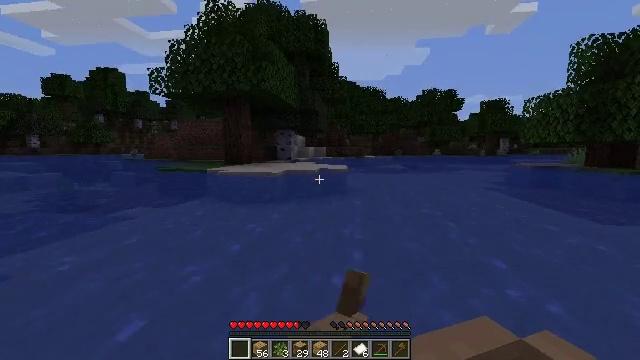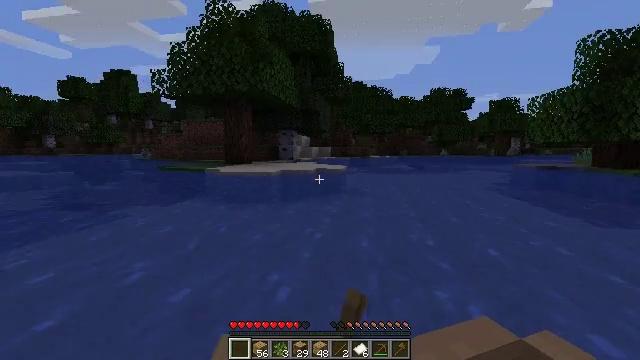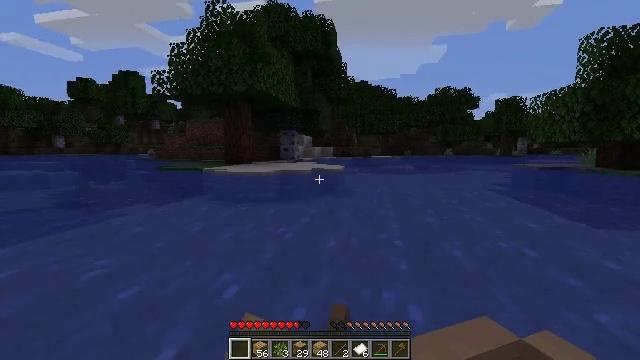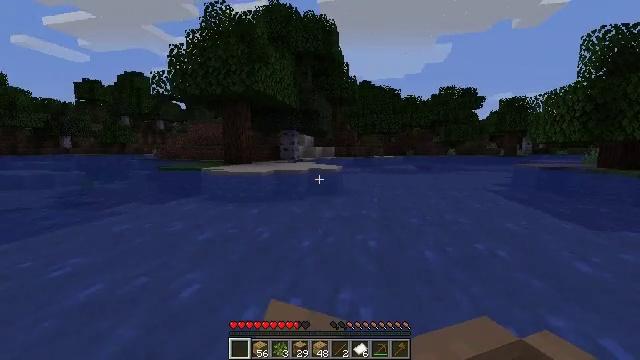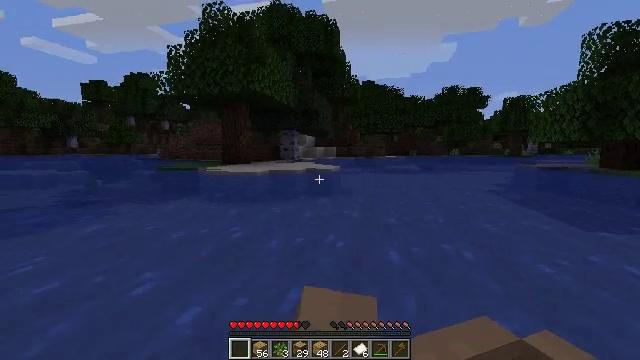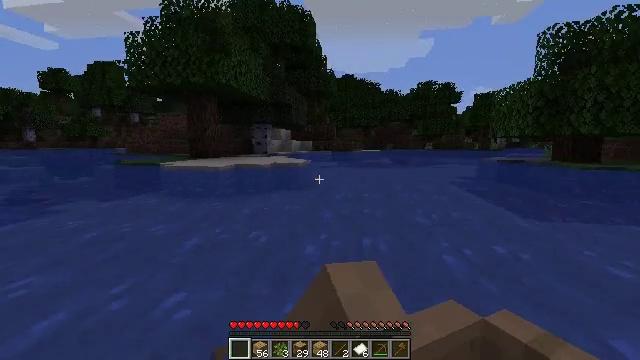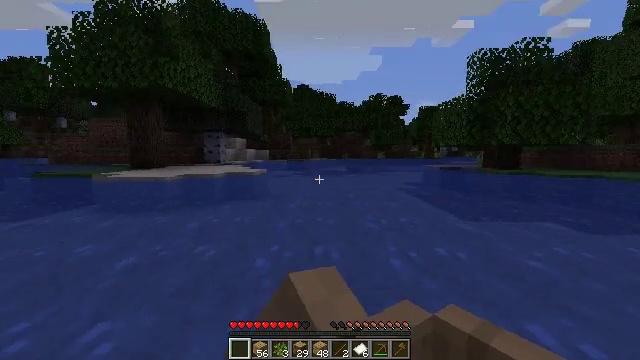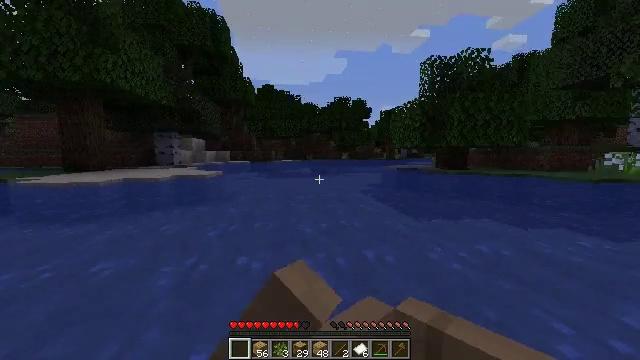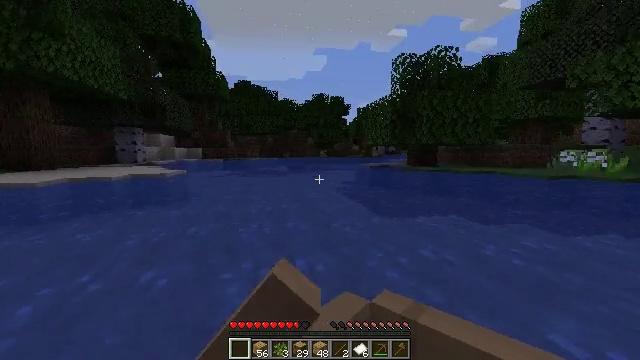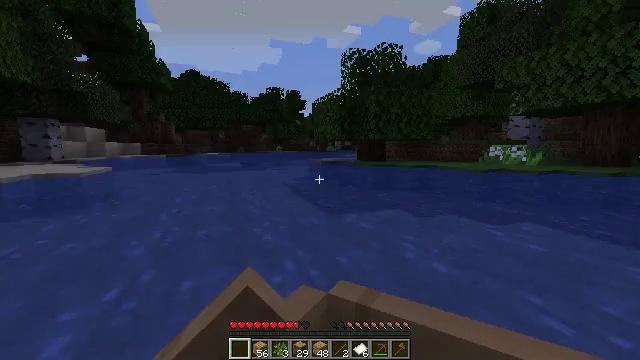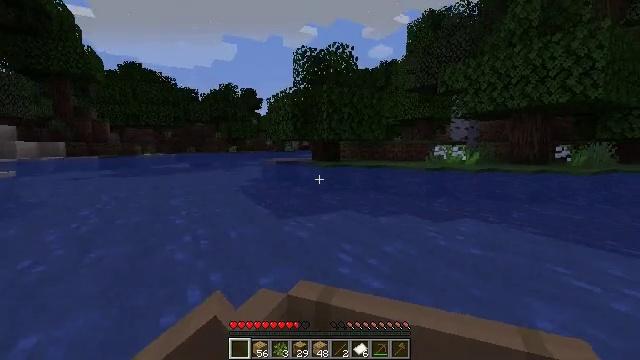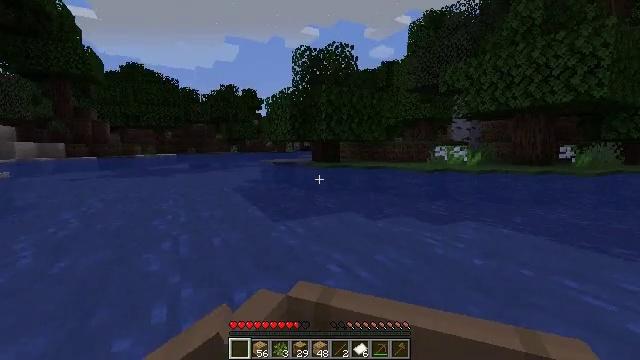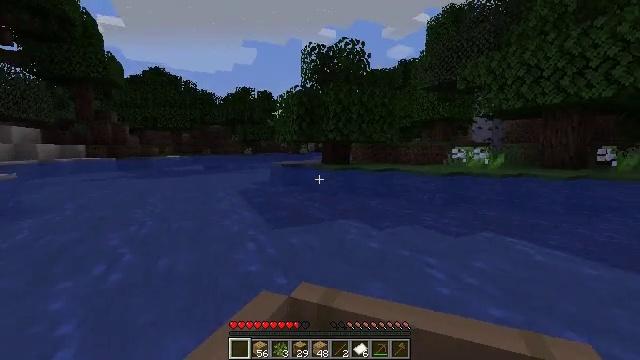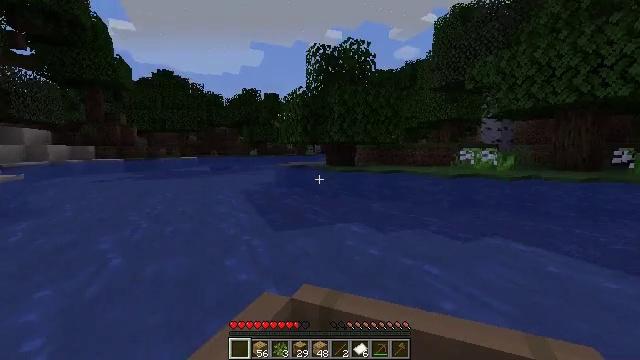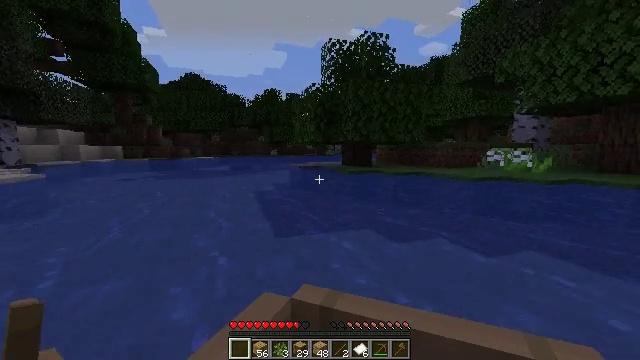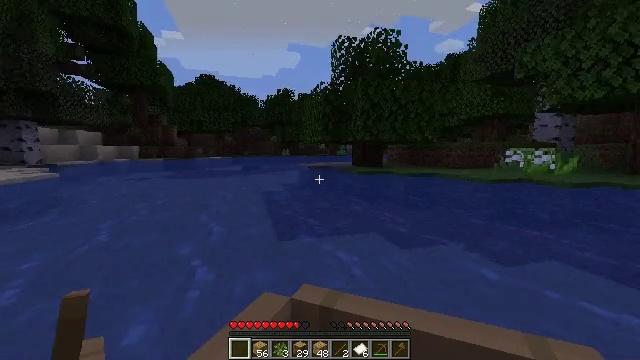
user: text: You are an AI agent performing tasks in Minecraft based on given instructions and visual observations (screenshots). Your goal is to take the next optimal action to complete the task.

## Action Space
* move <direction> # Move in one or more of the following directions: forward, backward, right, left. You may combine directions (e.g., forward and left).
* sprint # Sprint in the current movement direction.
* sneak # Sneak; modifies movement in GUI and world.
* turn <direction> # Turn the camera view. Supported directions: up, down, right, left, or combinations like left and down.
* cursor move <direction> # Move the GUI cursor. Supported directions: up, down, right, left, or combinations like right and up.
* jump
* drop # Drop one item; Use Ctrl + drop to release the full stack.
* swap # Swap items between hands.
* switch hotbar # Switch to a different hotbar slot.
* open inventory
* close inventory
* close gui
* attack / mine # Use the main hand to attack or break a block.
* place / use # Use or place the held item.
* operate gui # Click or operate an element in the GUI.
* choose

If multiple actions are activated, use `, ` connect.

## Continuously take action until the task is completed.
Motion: motion action
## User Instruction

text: Break the tall seagrass.
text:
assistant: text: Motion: move forward
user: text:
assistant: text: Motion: move forward
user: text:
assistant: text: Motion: move forward
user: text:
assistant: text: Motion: move forward
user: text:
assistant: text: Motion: move forward, turn right and down
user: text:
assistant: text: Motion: move forward, turn right and up
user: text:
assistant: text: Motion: move forward, turn right
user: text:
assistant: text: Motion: move forward, turn right
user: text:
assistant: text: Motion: move forward, turn right and down
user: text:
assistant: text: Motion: move forward and move left, turn right
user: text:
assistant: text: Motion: move forward and move left
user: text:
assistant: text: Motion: move forward and move left
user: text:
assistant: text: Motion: move forward and move left
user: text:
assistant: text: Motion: move forward and move left
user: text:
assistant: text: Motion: move forward and move left
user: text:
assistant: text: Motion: move forward and move left
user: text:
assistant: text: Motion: move forward and move left
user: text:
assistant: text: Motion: move forward and move left
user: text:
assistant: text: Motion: move forward
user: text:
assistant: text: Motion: move forward
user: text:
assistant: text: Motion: move forward
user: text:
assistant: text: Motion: move forward
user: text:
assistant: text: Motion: move forward
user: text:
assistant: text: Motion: move forward
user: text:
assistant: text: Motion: move forward
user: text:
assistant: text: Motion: move forward
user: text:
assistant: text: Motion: move forward
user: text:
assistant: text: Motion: move forward
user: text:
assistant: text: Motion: move forward
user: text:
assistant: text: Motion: move forward